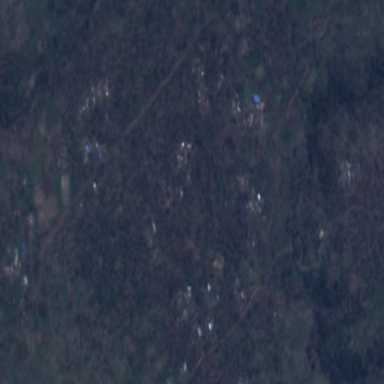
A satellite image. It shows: Village.